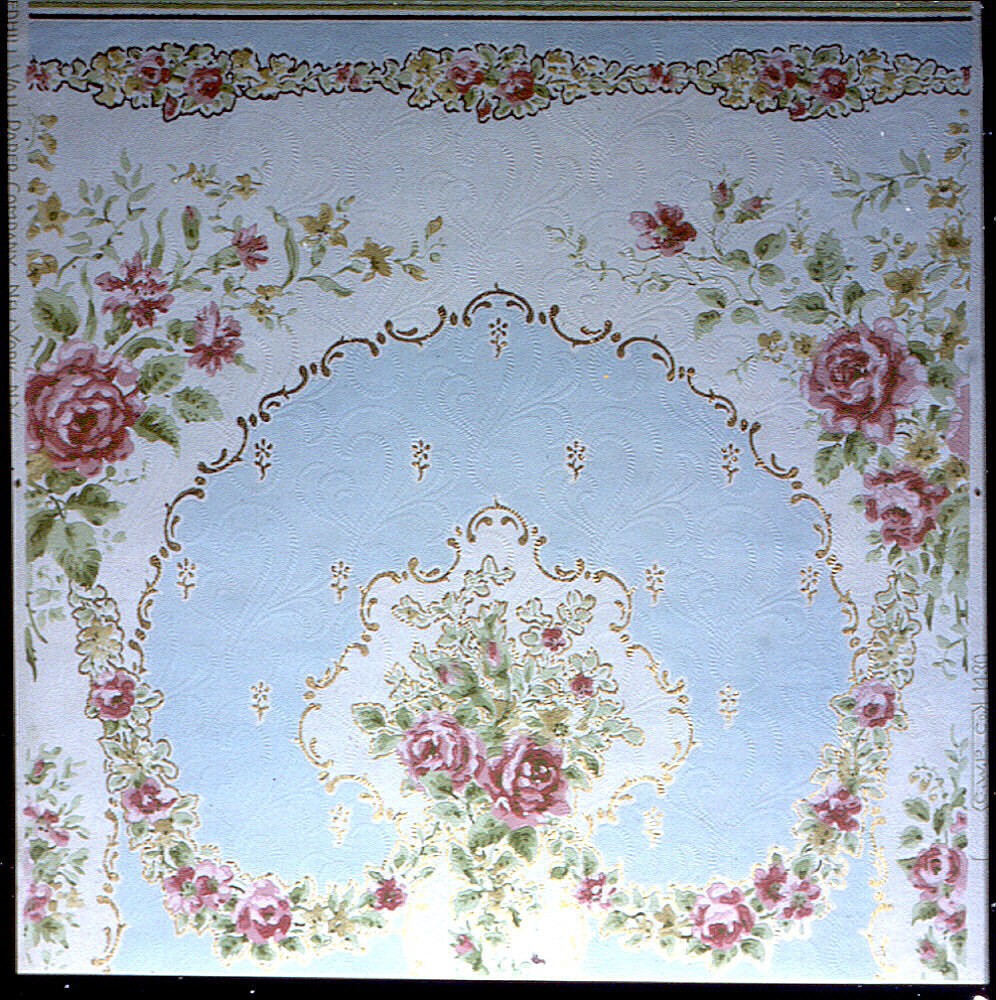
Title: Frieze
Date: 1906–1907
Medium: Machine-printed paper
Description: Crown frieze with red roses and floral swags, set within blue niche.